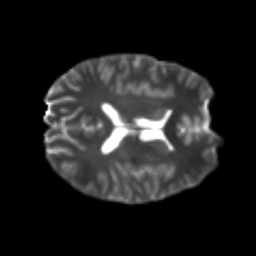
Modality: T2w
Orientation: axial
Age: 22
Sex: male
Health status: healthy
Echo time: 0.074 s